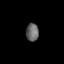
Tissue: lung
Cell type: Fibroblasts
Senescence score: 0.5619
Nuclear area (px): 221
Mean DAPI intensity: 102.416